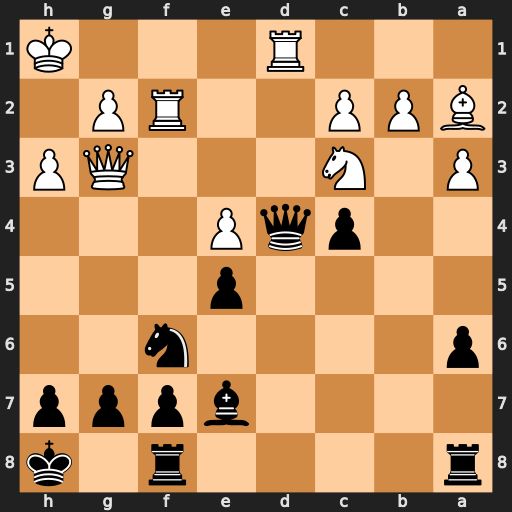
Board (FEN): r4r1k/4bppp/p4n2/4p3/2pqP3/P1N3QP/BPP2RP1/3R3K
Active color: b
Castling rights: -
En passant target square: -
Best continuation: Nxe4 Rxd4 Nxg3+